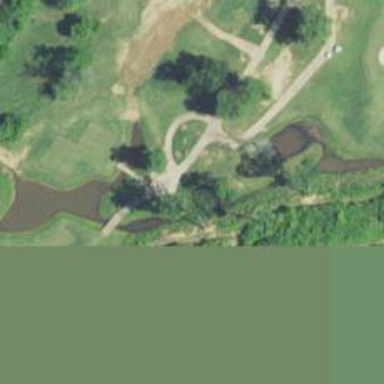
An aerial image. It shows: Footway that doubles as golf path.